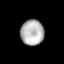
Tissue: lung
Cell type: Myeloid cells
Senescence score: 0.5749
Nuclear area (px): 581
Mean DAPI intensity: 179.582